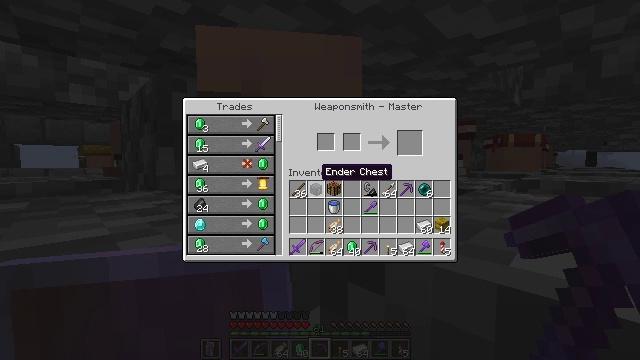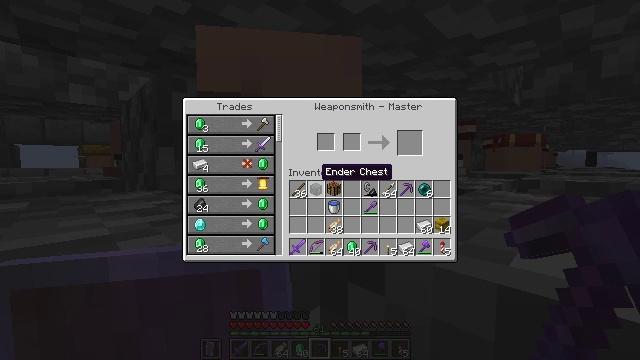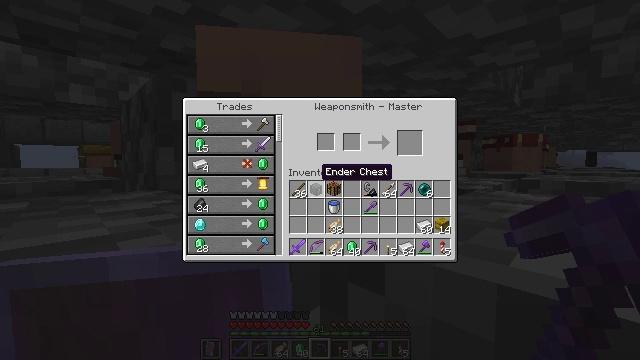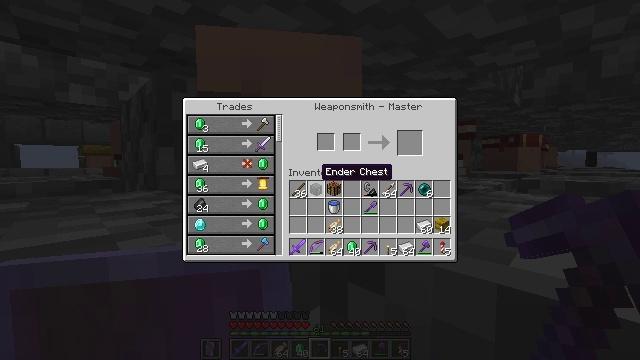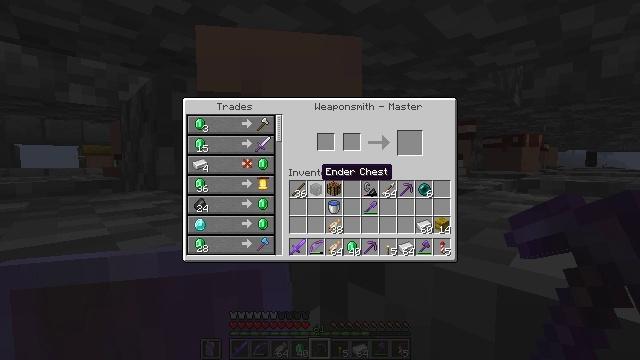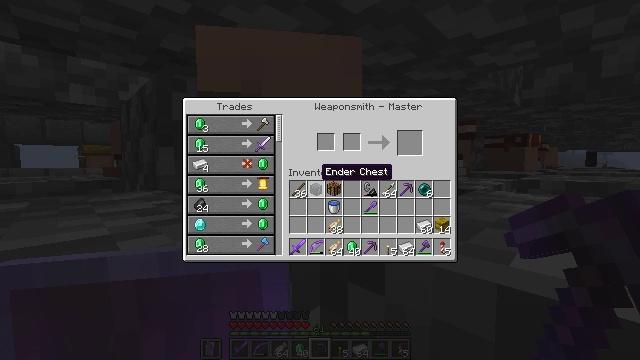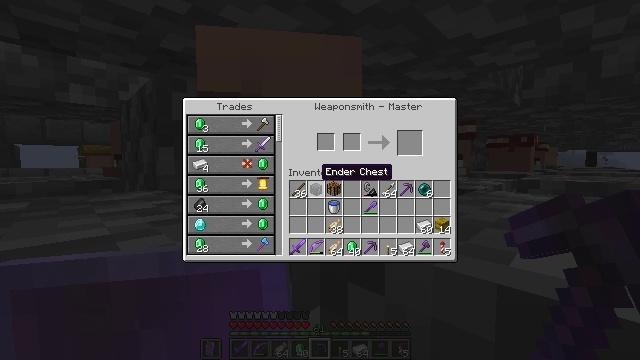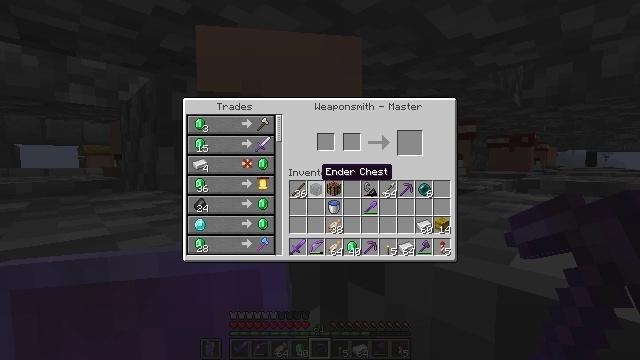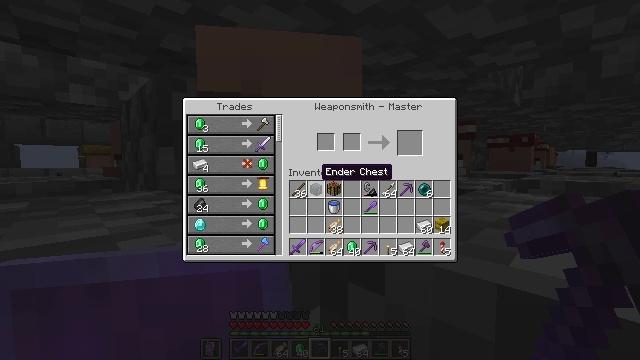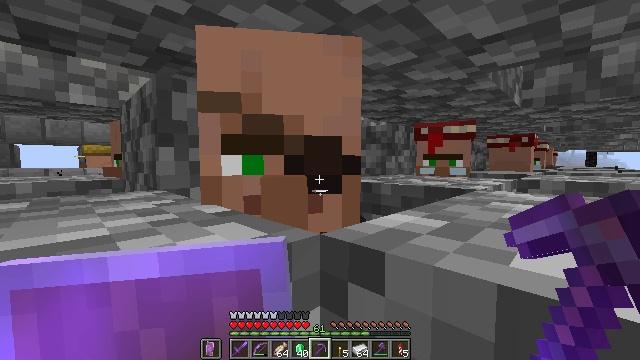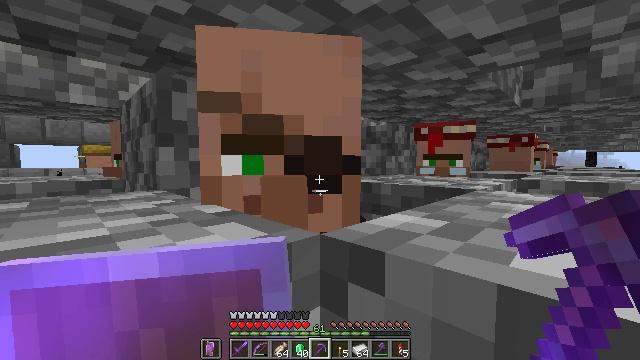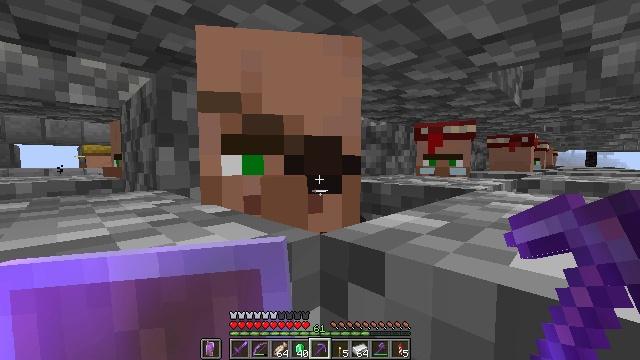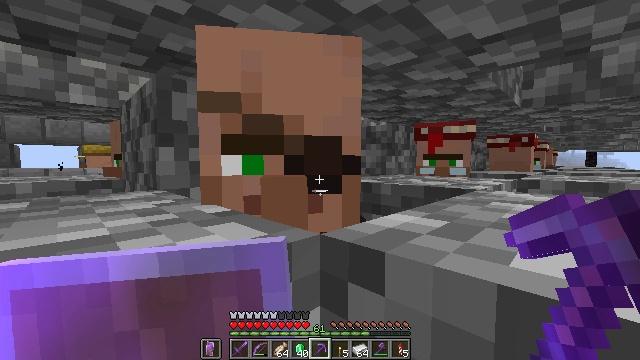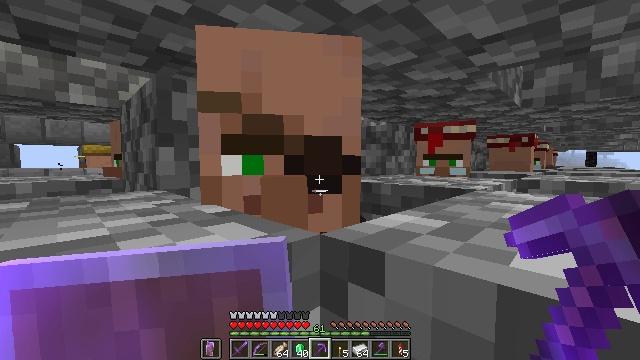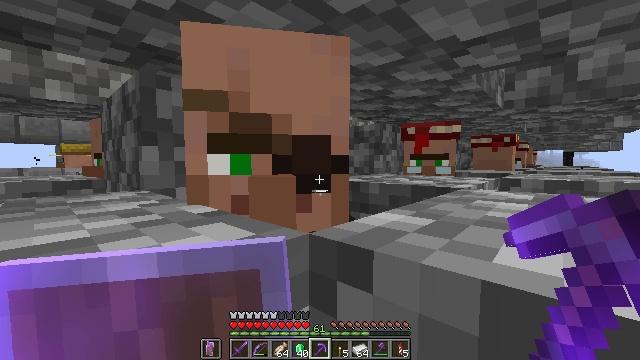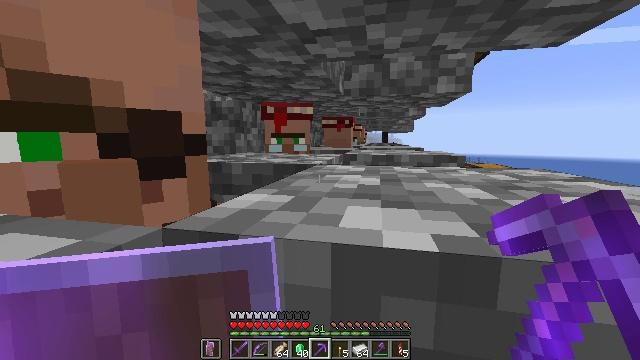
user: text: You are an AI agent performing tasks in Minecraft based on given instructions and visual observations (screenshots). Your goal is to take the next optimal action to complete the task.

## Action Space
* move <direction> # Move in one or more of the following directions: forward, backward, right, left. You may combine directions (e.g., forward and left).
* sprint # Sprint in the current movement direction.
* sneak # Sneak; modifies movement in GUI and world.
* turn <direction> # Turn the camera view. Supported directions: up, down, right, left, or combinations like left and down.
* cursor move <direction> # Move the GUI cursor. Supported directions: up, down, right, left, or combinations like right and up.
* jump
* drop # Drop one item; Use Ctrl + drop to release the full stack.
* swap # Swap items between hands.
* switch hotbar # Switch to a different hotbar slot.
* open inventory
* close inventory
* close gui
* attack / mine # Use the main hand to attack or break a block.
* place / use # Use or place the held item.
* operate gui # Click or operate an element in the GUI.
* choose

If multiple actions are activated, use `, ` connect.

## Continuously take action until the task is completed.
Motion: motion action
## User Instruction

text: Use the crafting table to make a chainmail helmet.
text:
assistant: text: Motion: no_op
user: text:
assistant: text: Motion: no_op
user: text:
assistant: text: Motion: no_op
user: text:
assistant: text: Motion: no_op
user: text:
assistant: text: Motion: no_op
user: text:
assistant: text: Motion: no_op
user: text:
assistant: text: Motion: no_op
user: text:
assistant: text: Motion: no_op
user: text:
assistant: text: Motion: no_op
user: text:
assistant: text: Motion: no_op
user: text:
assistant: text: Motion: no_op
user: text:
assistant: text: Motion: no_op
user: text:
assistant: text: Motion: no_op
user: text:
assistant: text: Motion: turn right
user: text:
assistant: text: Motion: move forward, turn right and down
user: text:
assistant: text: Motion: move forward and move right, turn right and down
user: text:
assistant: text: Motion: move forward and move right, turn right
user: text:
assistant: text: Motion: move forward and move right
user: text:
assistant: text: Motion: move forward and move right
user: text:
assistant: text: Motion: move forward and move right, turn left
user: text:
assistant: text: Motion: move forward and move right, turn left
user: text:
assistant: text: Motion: move forward and move right, turn left
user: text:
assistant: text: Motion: move forward, turn left
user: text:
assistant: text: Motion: move forward, turn left
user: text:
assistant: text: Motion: move forward
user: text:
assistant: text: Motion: move forward
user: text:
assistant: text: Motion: move forward, turn left
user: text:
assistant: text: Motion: move forward, sprint, turn left
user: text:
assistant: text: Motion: move forward, sprint, turn left
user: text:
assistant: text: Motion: move forward, sprint